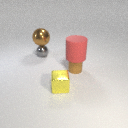
large red rubber cylinder above small brown rubber cylinder